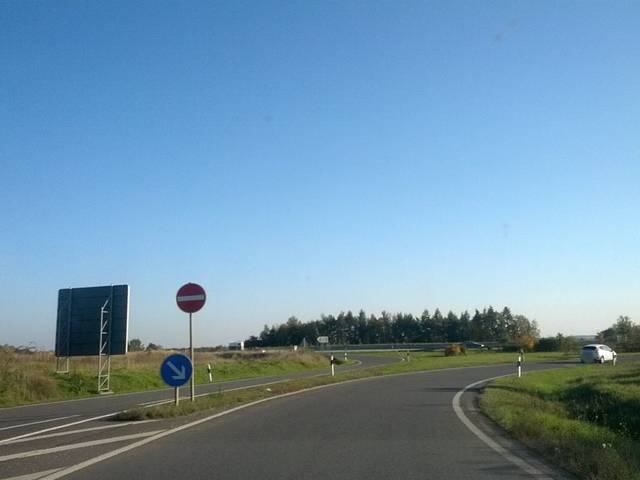
Region: Germany
Coordinates: 50.873, 12.231